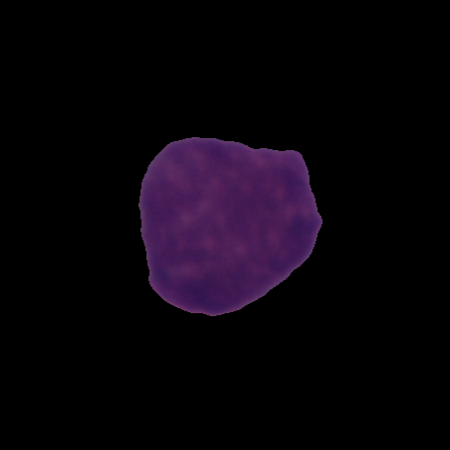
Label: cancer